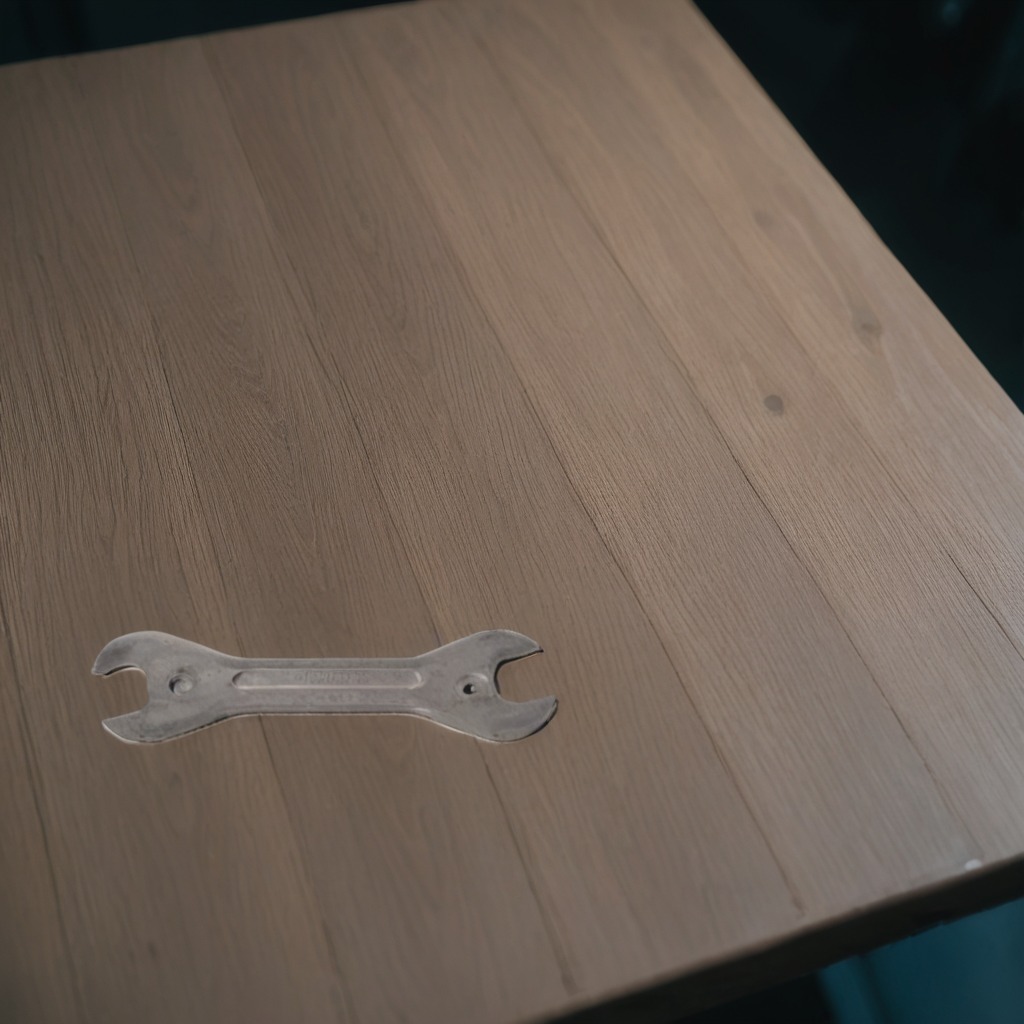
An old wrench is lying on the old table in the garage.